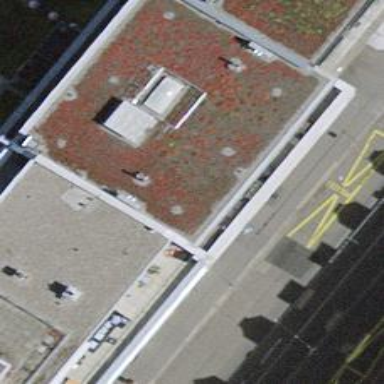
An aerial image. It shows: Police building.